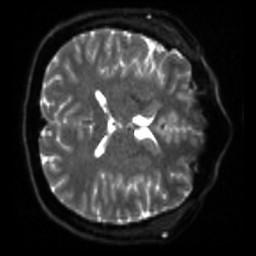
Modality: sbref
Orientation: axial
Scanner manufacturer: siemens
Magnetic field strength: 3 T
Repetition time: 4 s
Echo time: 0.0594 s